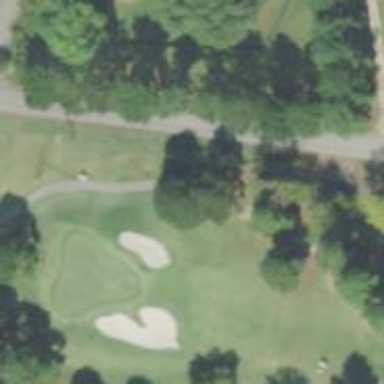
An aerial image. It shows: Path designated for golf carts.